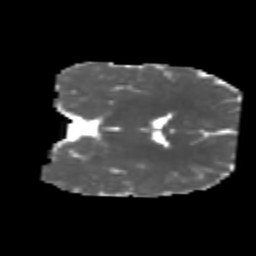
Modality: MD
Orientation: coronal
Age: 6
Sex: female
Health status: healthy